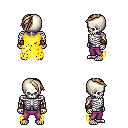
a pixel art fantasy rpg character, male body template, skeleton, yellow tattered cape, magenta pants, white blonde long mohawk hairstyle, cloth bracers, four views (front, back, left, right), 2x2 character sprite sheet, small pixel art, hard edges, no anti-aliasing